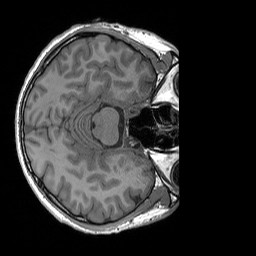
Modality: T1w
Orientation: axial
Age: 24
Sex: male
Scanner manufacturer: siemens
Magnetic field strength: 3 T
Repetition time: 1.9 s
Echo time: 0.00227 s